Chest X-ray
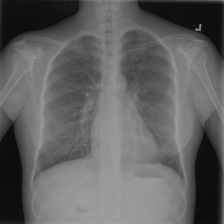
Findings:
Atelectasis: negative
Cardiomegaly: negative
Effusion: negative
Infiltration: negative
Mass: negative
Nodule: negative
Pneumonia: negative
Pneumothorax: negative
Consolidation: negative
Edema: negative
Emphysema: negative
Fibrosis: negative
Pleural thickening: negative
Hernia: negative